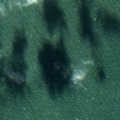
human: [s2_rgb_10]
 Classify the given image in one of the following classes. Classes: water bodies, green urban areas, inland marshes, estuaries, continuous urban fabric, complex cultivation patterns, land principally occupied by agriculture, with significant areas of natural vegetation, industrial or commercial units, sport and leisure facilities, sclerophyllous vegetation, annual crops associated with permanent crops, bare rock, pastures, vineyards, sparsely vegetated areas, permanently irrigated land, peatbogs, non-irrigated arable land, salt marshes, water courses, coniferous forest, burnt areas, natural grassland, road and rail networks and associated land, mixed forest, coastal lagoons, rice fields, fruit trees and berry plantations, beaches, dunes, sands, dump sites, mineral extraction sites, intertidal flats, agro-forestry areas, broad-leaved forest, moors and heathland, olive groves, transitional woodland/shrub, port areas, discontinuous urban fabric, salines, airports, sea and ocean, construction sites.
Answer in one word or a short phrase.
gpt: sea and ocean